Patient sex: F
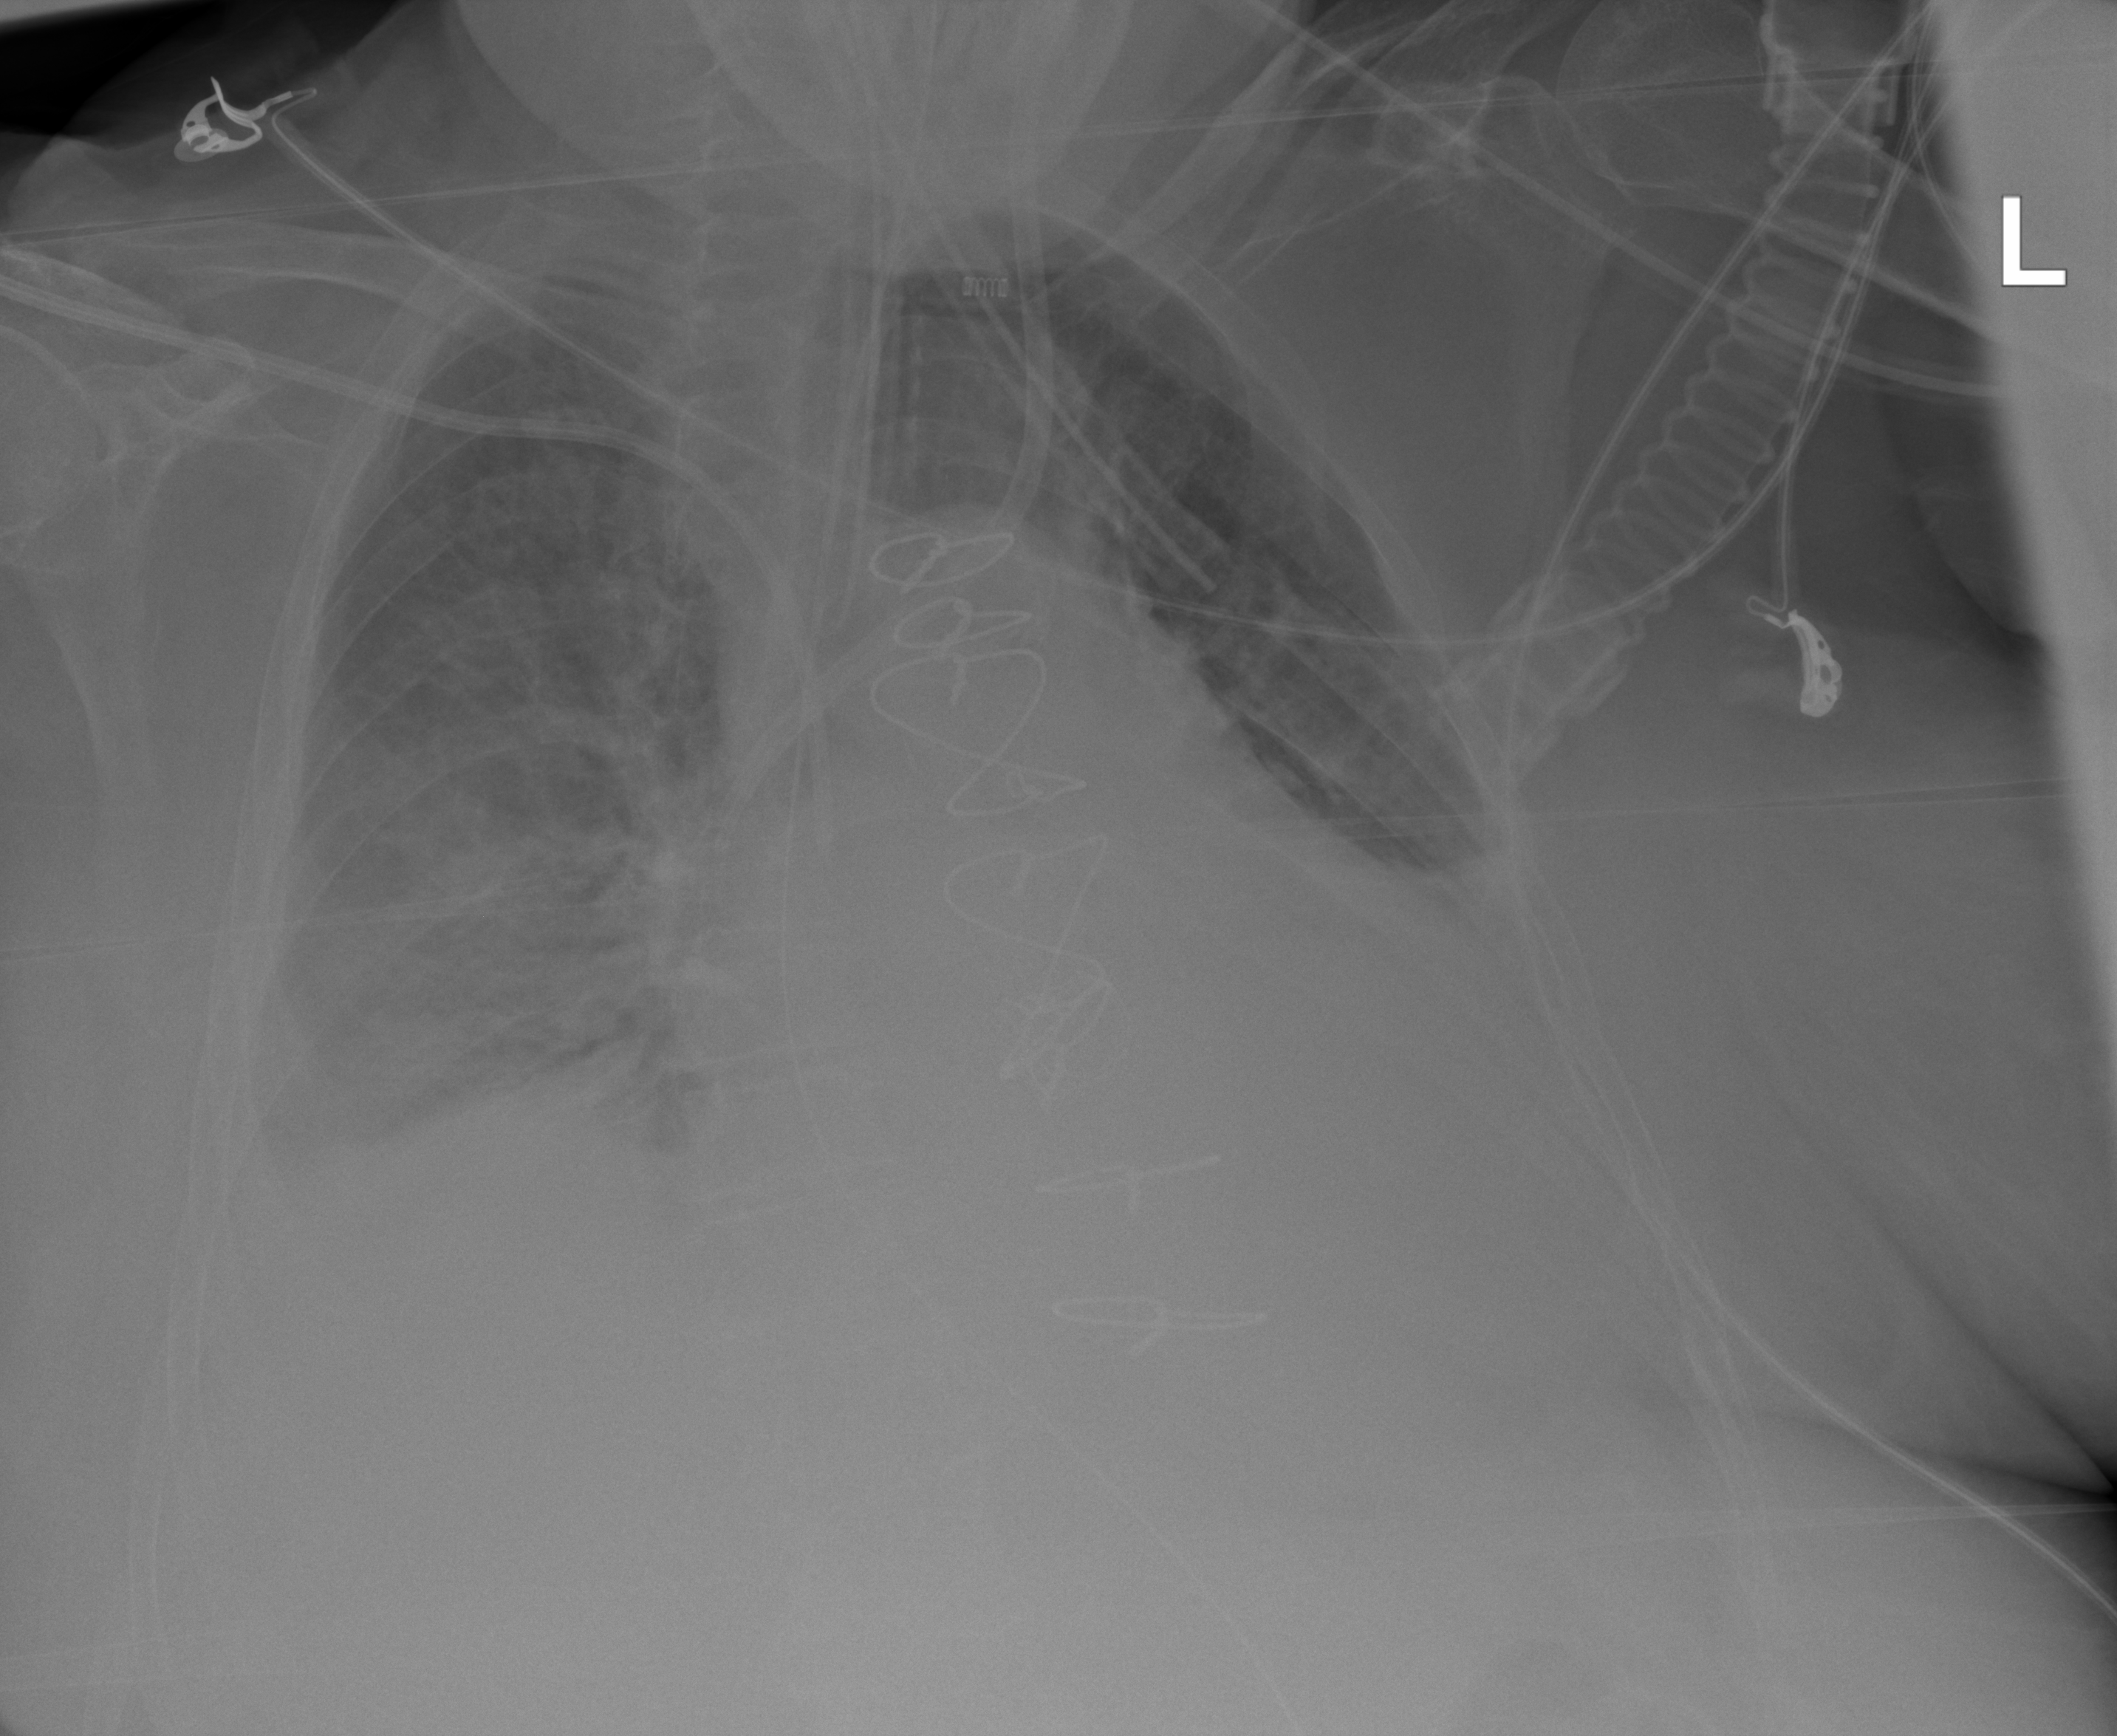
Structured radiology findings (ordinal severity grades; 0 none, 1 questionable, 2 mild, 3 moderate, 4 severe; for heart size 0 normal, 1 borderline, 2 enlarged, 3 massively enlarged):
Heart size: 2
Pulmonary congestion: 2
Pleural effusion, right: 2
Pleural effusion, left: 2
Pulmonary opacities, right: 2
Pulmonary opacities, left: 2
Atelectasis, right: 3
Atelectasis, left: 2